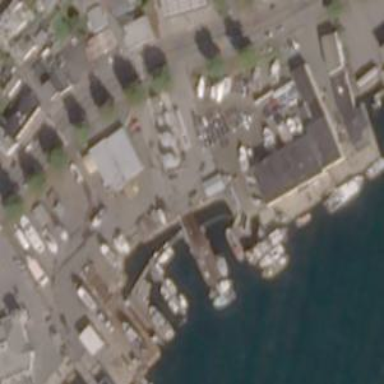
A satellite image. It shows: Industrial area designated as shipyard.